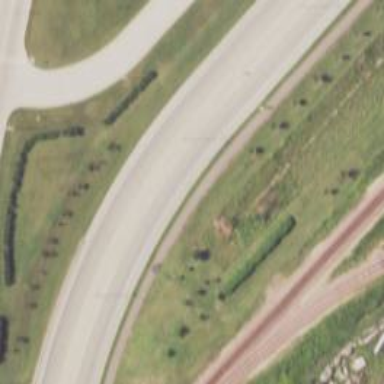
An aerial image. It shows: Trunk highway.